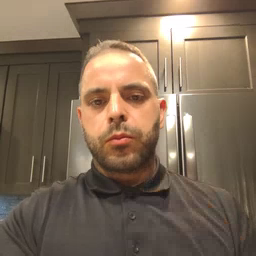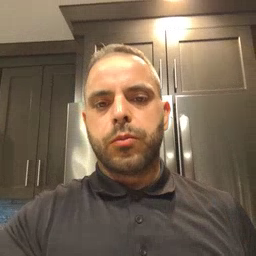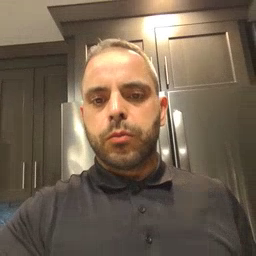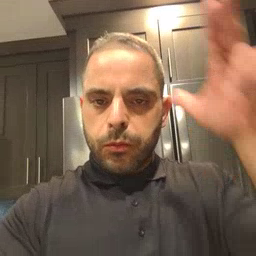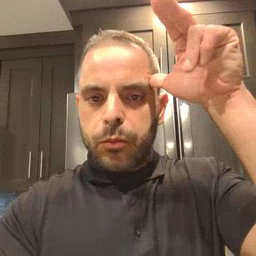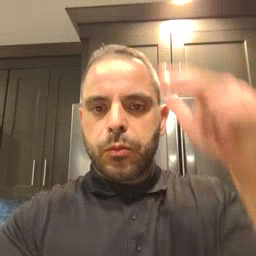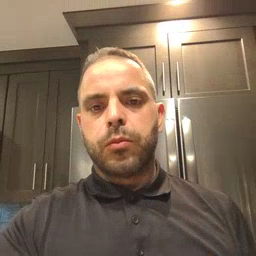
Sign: horse